Question: I am new to Mule and Anypoint studio. I worked with Mule before. After a while I came back to work with it again. I upgrade to
'Anypoint Studio March 2015 Release Version: 5.1.0 Build Id: 201503171252'
(sorry but I do not remember my old version and it over wrote by new version now)
After upgrading it hangs during start-up. It hangs during process of

My system :
'''
Linux Mint 17 Qiana
Java -varsion :
java version "1.7.0_67"
Java(TM) SE Runtime Environment (build 1.7.0_67-b01)
Java HotSpot(TM) 64-Bit Server VM (build 24.65-b04, mixed mode)
'''
Any suggestion ?
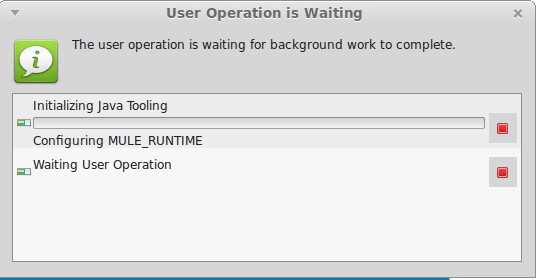
Answer: I find the solution. By clearing cache for Mule/ Anypoint Studio it works.
'''
./AnypointStudio /JAVA_HOME/bin/ -clean
'''